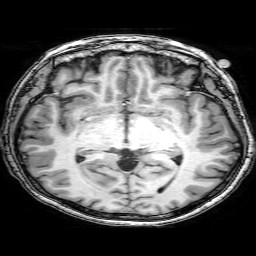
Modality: T1w
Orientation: coronal
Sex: female
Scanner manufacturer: philips
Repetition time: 0.008055 s
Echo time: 0.00368 s